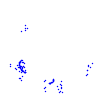
Particle: kaon